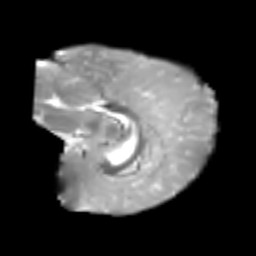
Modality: T2w
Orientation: sagittal
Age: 7
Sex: male
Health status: healthy